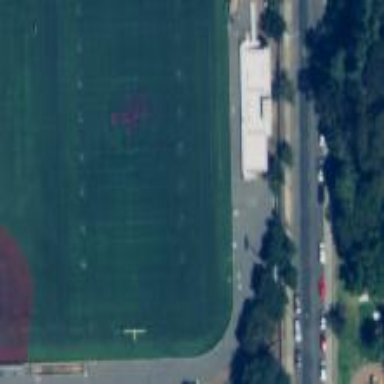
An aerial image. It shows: American football pitch.